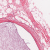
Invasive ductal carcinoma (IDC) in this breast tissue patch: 0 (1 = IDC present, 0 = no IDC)